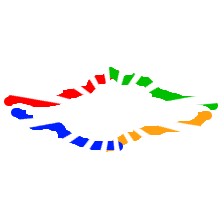
Shape: rhombus